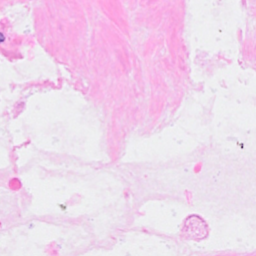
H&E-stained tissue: Breast